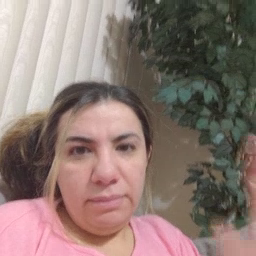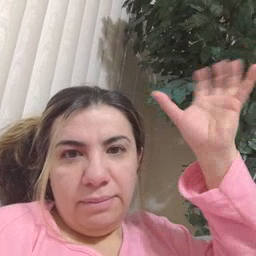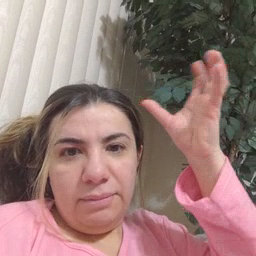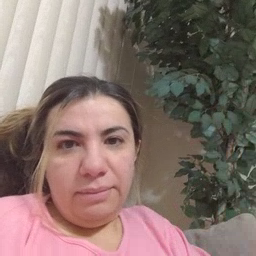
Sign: cloud